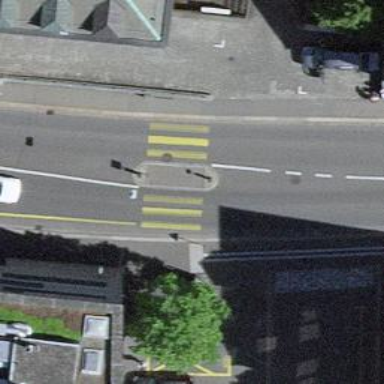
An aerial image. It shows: Uncontrolled zebra crossing with pedestrian island.